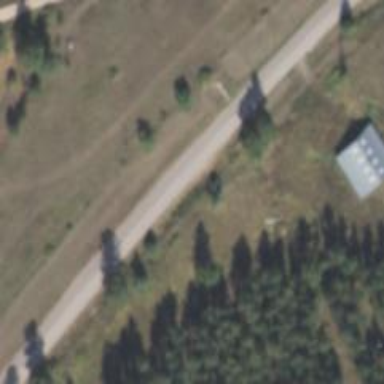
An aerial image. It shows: Unclassified road.